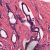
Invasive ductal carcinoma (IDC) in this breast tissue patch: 1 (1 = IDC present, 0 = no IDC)